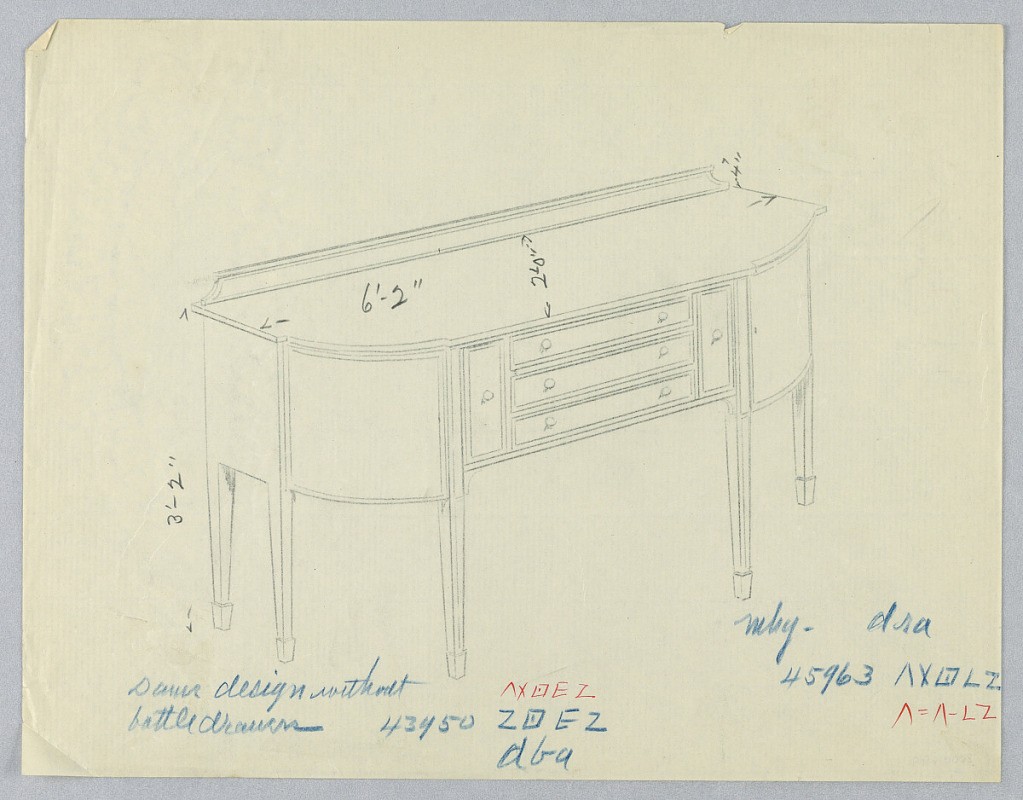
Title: Design for Six-legged Sideboard with Rounded Corners and Five Central Drawers
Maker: A.N. Davenport Co.
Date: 1900–05
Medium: Graphite on thin cream paper
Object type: Drawing
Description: Sideboard on six straight tapered legs with rounded front corners; flat central section of tripartite front has three narrow horizontal drawers, each with a pair of round pulls; flanking sections of front each have narrow vertical drawers with single round pulls at centers; low backsplash at back of top.